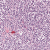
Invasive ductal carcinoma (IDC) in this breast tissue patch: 1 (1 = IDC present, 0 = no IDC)